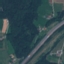
Land use / land cover: Highway